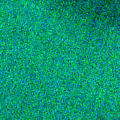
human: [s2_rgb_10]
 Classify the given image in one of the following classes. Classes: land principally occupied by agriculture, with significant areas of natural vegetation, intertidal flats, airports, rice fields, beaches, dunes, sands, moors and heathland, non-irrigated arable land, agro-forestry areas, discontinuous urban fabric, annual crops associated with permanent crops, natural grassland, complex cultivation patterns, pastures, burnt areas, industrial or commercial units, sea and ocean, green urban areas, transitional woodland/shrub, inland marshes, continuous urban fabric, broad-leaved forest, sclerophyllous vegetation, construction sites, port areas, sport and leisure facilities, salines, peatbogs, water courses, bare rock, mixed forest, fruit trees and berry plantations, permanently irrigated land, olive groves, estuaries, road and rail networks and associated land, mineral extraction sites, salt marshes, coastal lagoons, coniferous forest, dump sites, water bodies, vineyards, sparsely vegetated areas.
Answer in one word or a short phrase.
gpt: sea and ocean